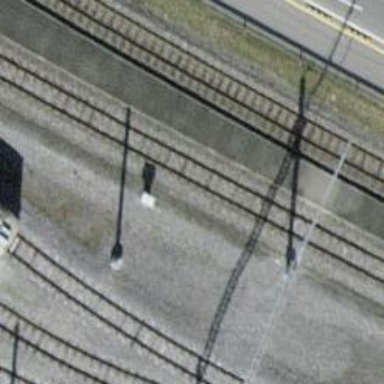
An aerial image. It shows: Railway halt.